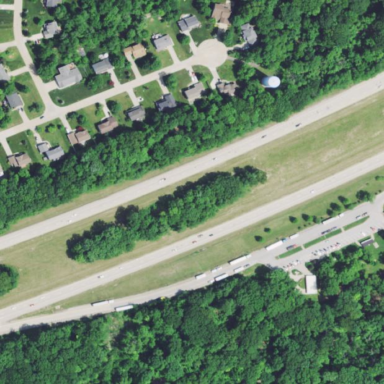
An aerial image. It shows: Rest area along the road.